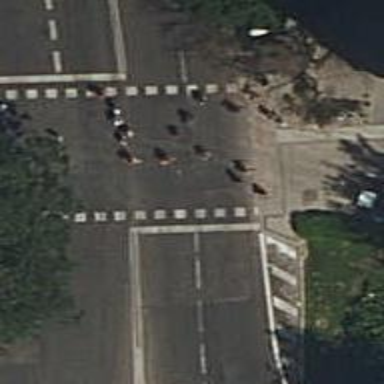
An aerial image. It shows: Crossing equipped with traffic signals for signaling.